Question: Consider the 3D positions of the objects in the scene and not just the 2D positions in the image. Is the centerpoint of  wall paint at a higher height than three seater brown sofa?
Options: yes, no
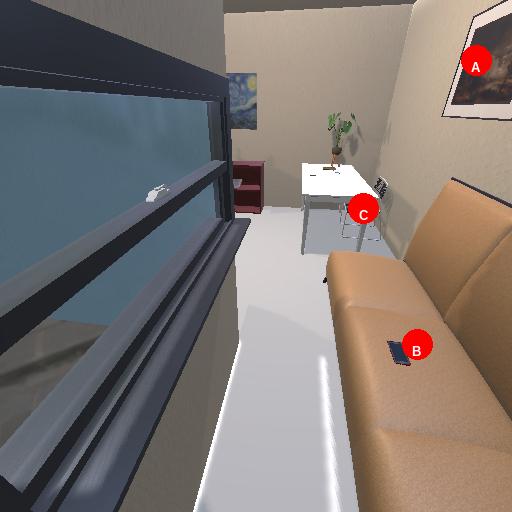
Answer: yes